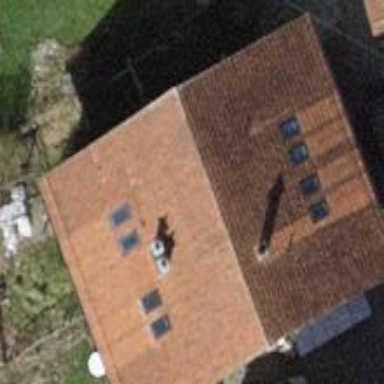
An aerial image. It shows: Semidetached house with gabled roof.